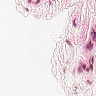
Metastatic tissue present: no